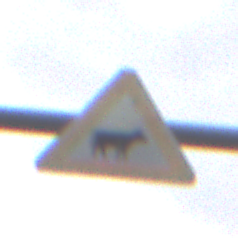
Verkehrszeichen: ViehtriebLinks
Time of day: Midday
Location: Outdoor (Suburban)
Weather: Overcast
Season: NotSpecified
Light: Natural